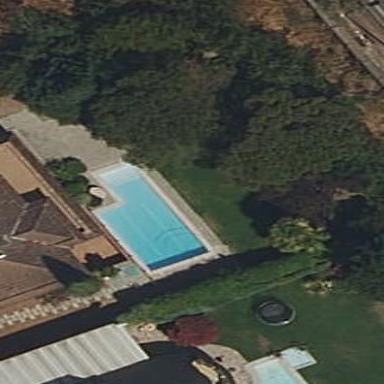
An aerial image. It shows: Swimming pool located in leisure land.